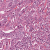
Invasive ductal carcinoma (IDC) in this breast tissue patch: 1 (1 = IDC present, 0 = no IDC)